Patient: sex M, age 60
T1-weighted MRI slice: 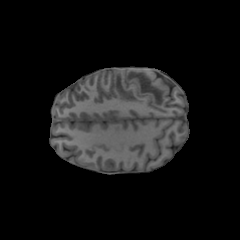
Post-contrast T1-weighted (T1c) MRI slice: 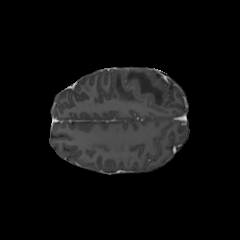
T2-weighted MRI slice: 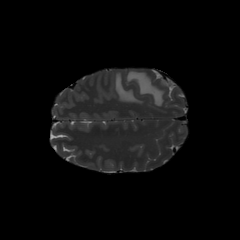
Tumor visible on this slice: yes
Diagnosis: Glioblastoma, IDH-wildtype
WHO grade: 4